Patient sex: M
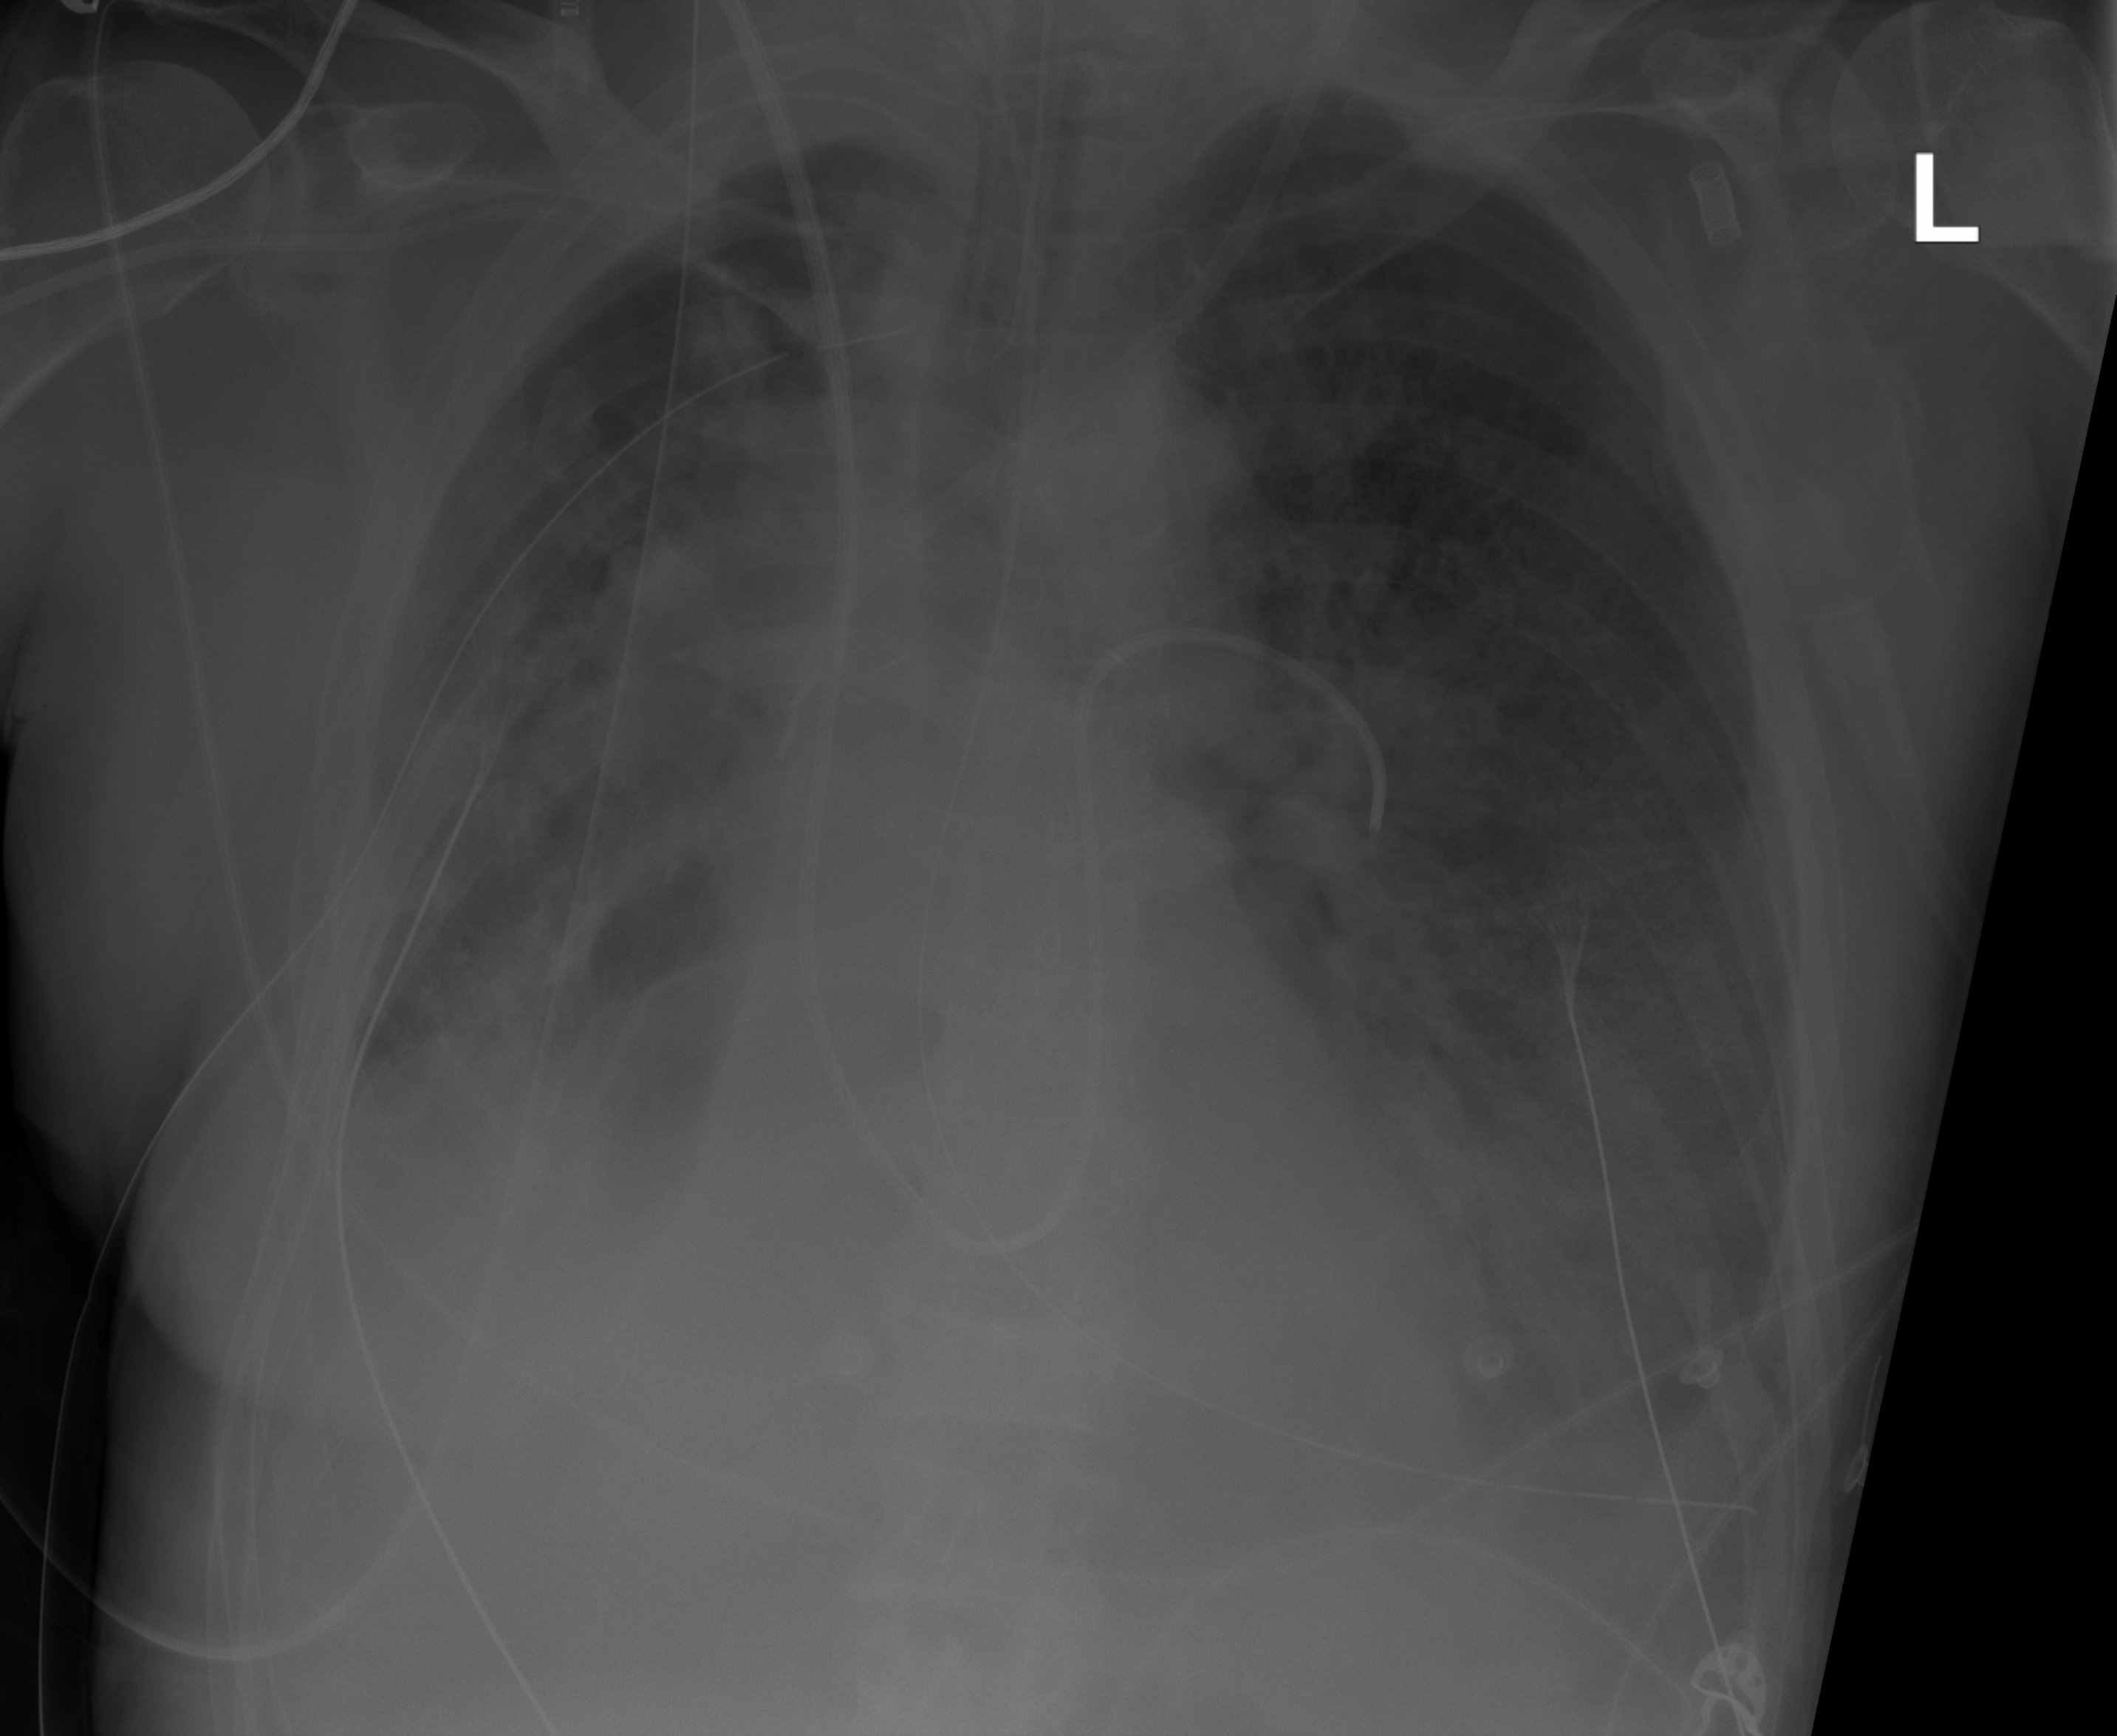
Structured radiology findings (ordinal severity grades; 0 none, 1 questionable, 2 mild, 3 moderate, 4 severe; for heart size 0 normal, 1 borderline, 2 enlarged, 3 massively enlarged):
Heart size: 0
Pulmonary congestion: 2
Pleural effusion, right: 2
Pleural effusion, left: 1
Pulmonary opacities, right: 3
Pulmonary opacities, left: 3
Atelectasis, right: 2
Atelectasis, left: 2